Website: home-depot
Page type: billing-address
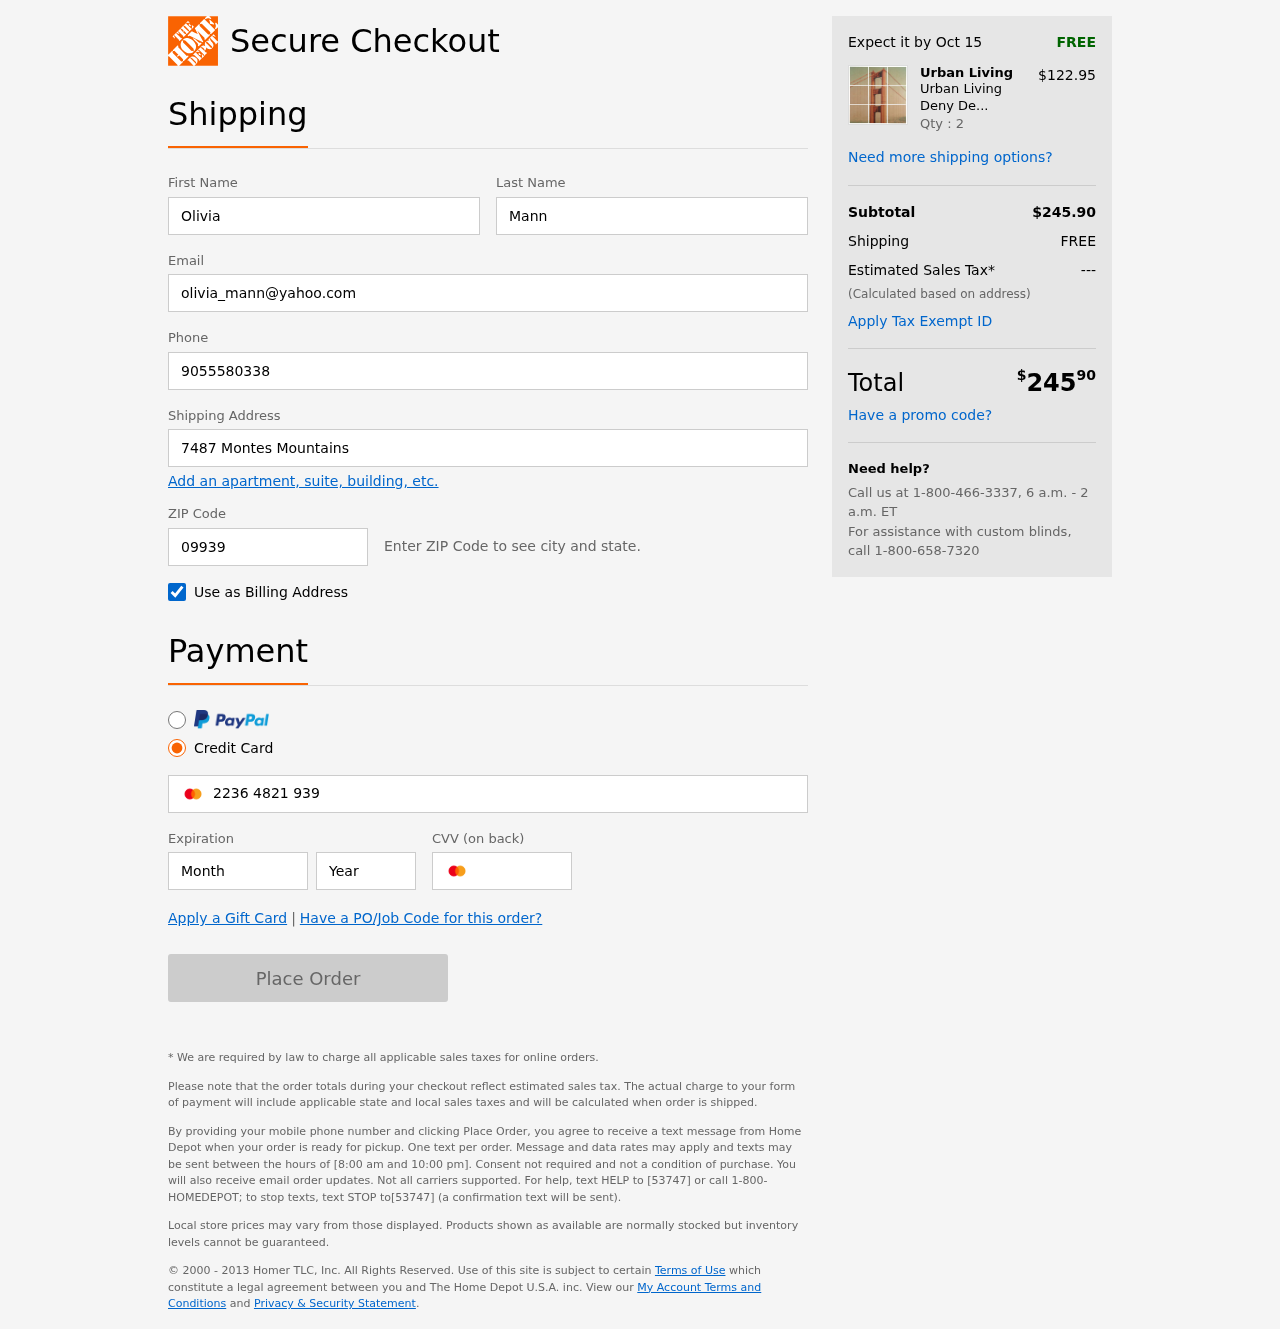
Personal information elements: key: PII_FIRSTNAME
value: Olivia
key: PII_LASTNAME
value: Mann
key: PII_EMAIL
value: olivia_mann@yahoo.com
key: PII_PHONE
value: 9055580338
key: PII_STREET
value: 7487 Montes Mountains
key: PII_POSTCODE
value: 09939
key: PII_CARD_NUMBER
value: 2236 4821 9398 9391
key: PII_CARD_EXPIRY_MONTH
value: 02
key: PII_CARD_CVV
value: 265
Product elements: key: PRODUCT1_BRAND
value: Urban Living
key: PRODUCT1_NAME
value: Urban Living Deny Designs 51865-wwmr01 Wall Art
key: PRODUCT1_PRICE
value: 122.95
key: PRODUCT1_QUANTITY
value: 2
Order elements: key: ORDER_DELIVERY_DATE
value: Oct 15
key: ORDER_SUBTOTAL
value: $245.90
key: ORDER_SHIPPING_COST
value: FREE
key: ORDER_TAX
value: ---
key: ORDER_TOTAL2
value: $24590